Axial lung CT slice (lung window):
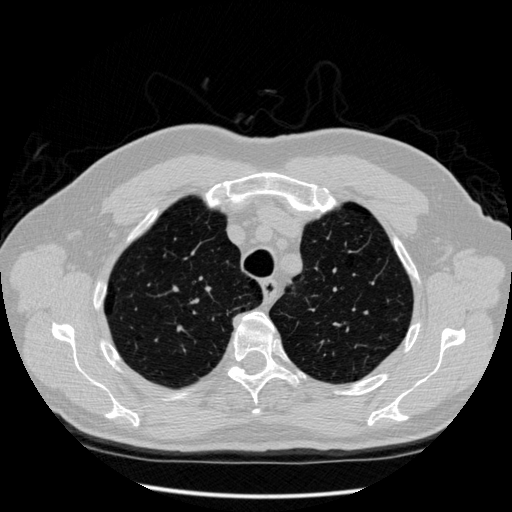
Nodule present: no